Field crop: maize
Growth stage: 2
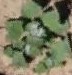
Species: chenopodium